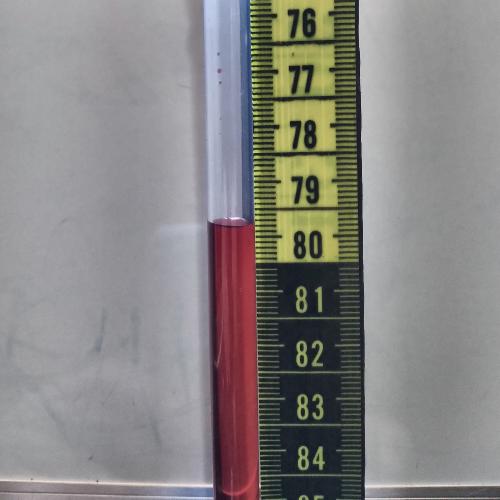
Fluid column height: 79.8 cm